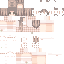
A female human skin with pale skin, wearing blonde long hair dressed in a blue tshirt and red pants, featuring a closed mouth.